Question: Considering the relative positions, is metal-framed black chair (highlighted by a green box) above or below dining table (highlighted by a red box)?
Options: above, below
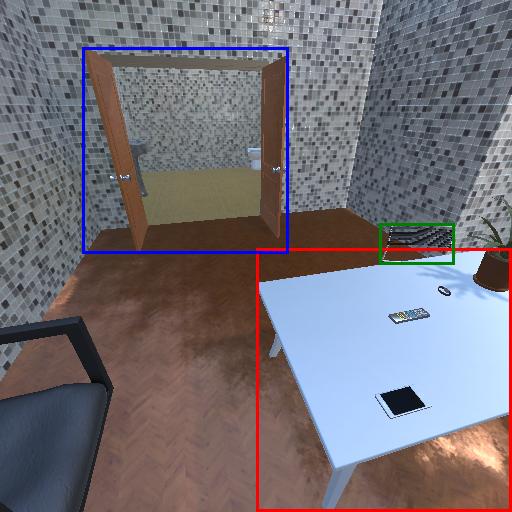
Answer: above